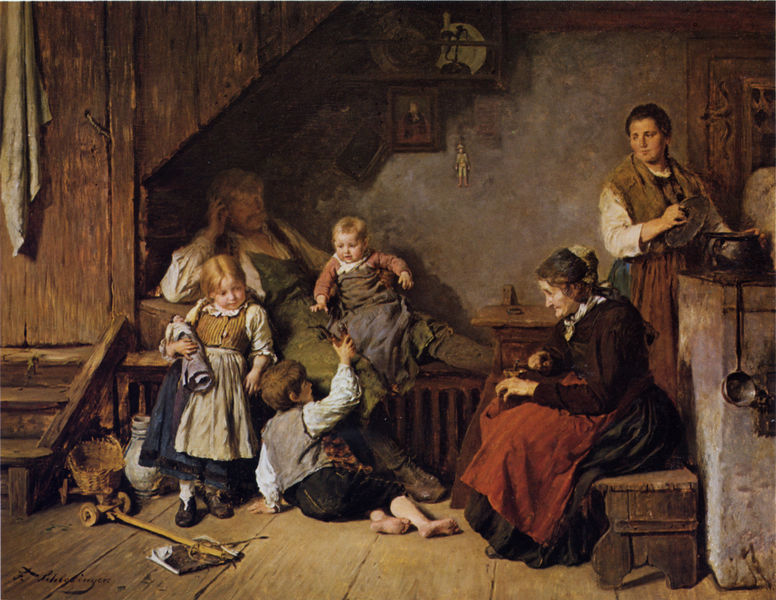
Titel: In der Stube
Künstler: Felix Schlesinger
Standort: München
Institution: Galerie Dr. Bühler
Schlagwörter: blau, gemälde, mann, schatten, weiß, frauen, grün, menschen, mädchen, ocker, sitzen, braun, fenster, frau, grau, holz, kleid, kleider, licht, raum, schwarz, stuhl, tisch, tür, zimmer, haus, rot, tuch, beige, alt, blond, hose, jung, regal, trinken, wand, alte, arm, rahmen, stein, teller, bild, holland, signatur, öl, hütte, gewand, interieur, realismus, eltern, familie, innen, kind, mutter, tochter, vater, bauern, genre, kamin, karren, kinder, ofen, engel, vase, beine, schürze, topf, schrank, liegen, schuhe, jungen, bäuerin, schürzen, mauer, baby, signiert, bank, dielen, hocker, arbeiter, wagen, treppe, treppen, essen, löffel, wohnung, diele, holzboden, spielen, handtuch, kerze, aufgang, deutsch, stube, stufen, kammer, bretter, holzdielen, junge, liegend, weste, bauer, spiel, barfuss, spitzweg, stolz, heimat, idyll, jungs, geschirr, hausfrau, puppe, bänke, inneres, kleinkind, heft, tracht, küche, bauernhaus, holzbank, kochen, drinnen, bauernfamilie, lederhose, oma, sitzbank, erschöpft, heizung, kinderwagen, kelle, suppentopf, kästchen, grossmutter, haushälterin, dirndl, glück, spielzeug, haushalt, herd, hampelmann, familienleben, generation, pfanne, streppe, biedermaier, schöpflöffel, regalbrett, stiege, feierabend, erschöpfung, puppenwagen, arbeiterfamilie, bollerwagen, bretterboden, grug, korbwagen, milchkrug, steinofen, suppenkelle, suppenlöffel, interiör, tellerregal, eletern, küchenschrank, spielen mutter, tuchlöffel